【题型】证明题　【知识点】平面几何　【难度】easy
如图，在平行四边形 $ABCD$ 中，$E$、$F$ 分别为 $AD$、$CD$ 的中点，$BE$、$BF$ 分别交 $AC$ 于 $R$、$T$ 两点．用向量方法证明：$AR = RT = TC$．

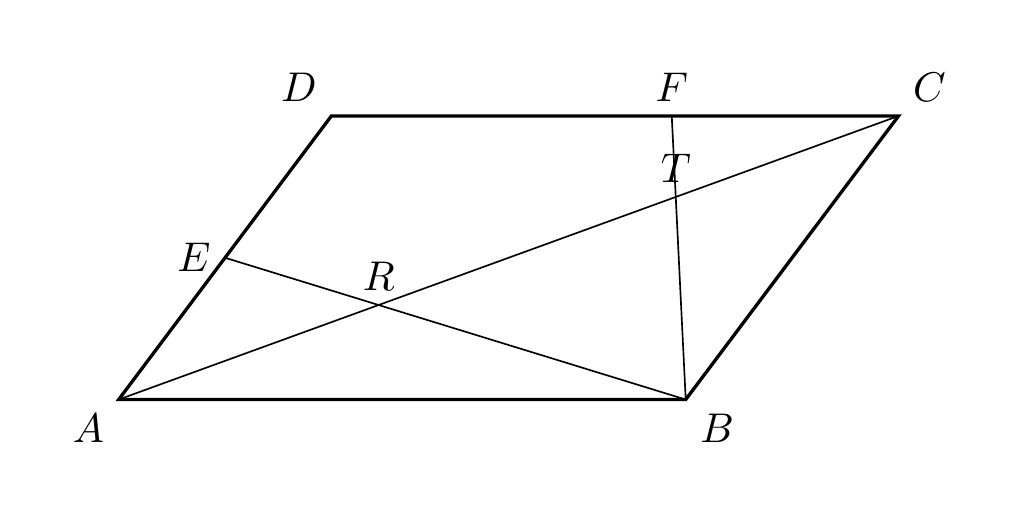
【解答】
【答案】 证明见解析．

【分析】 设 $\overrightarrow{AR} = \lambda\overrightarrow{AC}$，$\overrightarrow{ER} = t\overrightarrow{EB}$，得到 $\overrightarrow{AR} = \lambda\overrightarrow{AC} = \lambda\vec{a} + \lambda\vec{b}$，$\overrightarrow{AR} = t\vec{a} + \dfrac{1}{2}(1-t)\vec{b}$，从而得到方程组，求出 $\lambda = \dfrac{1}{3}$，得到 $AR = \dfrac{1}{3}AC$，同理 $TC = \dfrac{1}{3}AC$，故 $AR = RT = TC$．

【详解】 证明：设 $\overrightarrow{AB} = \vec{a}$，$\overrightarrow{AD} = \vec{b}$，$\overrightarrow{AR} = \lambda\overrightarrow{AC}$．

$\because B, R, E$ 三点共线，

$\therefore$ 存在 $t \in \mathbb{R}$，使得 $\overrightarrow{ER} = t\overrightarrow{EB}$，即 $\overrightarrow{AR} - \overrightarrow{AE} = t\overrightarrow{AB} - t\overrightarrow{AE}$，

$\therefore \overrightarrow{AR} = t\overrightarrow{AB} + (1-t)\overrightarrow{AE} = t\vec{a} + \dfrac{1}{2}(1-t)\vec{b}$．

$\because \overrightarrow{AC} = \vec{a} + \vec{b}$，故 $\overrightarrow{AR} = \lambda\overrightarrow{AC} = \lambda\vec{a} + \lambda\vec{b}$．

$\therefore t\vec{a} + \dfrac{1}{2}(1-t)\vec{b} = \lambda\vec{a} + \lambda\vec{b}$．

又 $\vec{a}$ 与 $\vec{b}$ 不平行，

$\therefore \begin{cases} t = \lambda \\ \dfrac{1}{2}(1-t) = \lambda \end{cases}$，解得 $\lambda = \dfrac{1}{3}$，

即 $AR = \dfrac{1}{3}AC$，同理 $TC = \dfrac{1}{3}AC$．

$\therefore AR = RT = TC$．